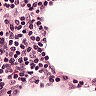
Metastatic tissue present: no